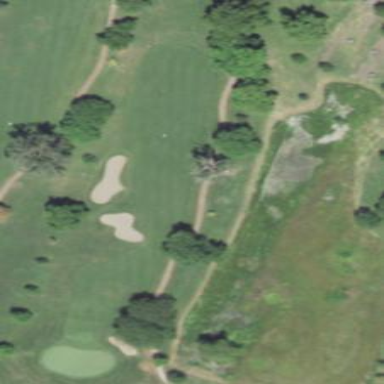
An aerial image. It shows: Golf fairway surrounded by grass.